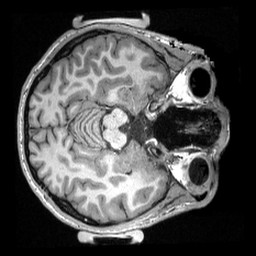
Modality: T1w
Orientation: axial